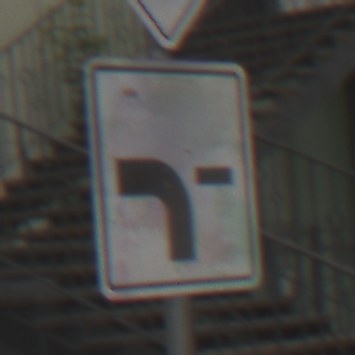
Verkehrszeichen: VerlaufVorfahrtsstrasse6
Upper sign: Vorfahrtsstrasse
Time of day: MorningAfternoon
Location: Outdoor (Urban)
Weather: Overcast
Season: NotSpecified
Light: Natural